Question: When I try and create a table using Parse, It says User(3) meaning there are existing records in the table, however, it says "You don't have any data to display". Strangely, this only doesn't work if I try and create a "User" table. If I do "Users" "hello" or any other words, it works... Is this a bug?
I attached a picture below to show you what I mean, but if you click Users or any other table, it will display the data.
This person has had the same exact problem as I (Notice that he tried using "User" also):
<URL>
'''
ParseObject user = new ParseObject("User");
user.put("username", username);
user.put("email", email);
user.put("password", hashedPassword);
user.put("last_session", last_session);
user.saveInBackground();
'''

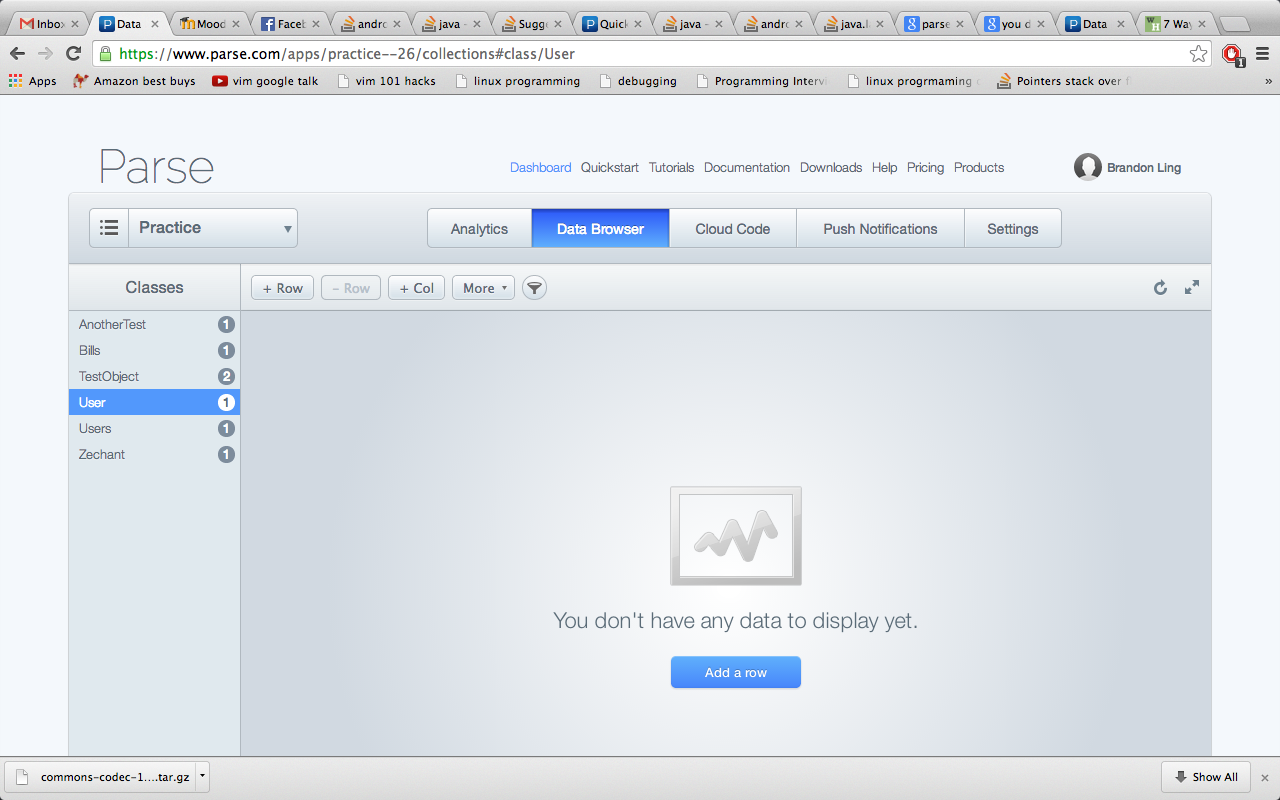
Answer: "_User" class should be created only from code.
If you want to add values to _User table,
'''
ParseUser.getCurrentUser().put("username", username);
ParseUser.getCurrentUser().put("email", email);
ParseUser.getCurrentUser().put("password", hashedPassword);
ParseUser.getCurrentUser().put("last_session", last_session);
ParseUser.getCurrentUser().saveInBackground();
'''